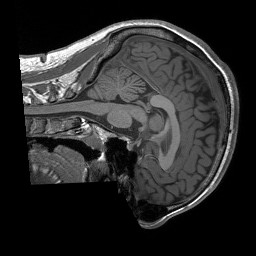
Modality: T1w
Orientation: sagittal
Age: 20
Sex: male
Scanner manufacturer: siemens
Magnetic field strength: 3 T
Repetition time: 1.9 s
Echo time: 0.00243 s